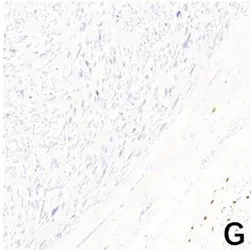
Pathological examination of case one. CD117.
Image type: pathology (immunostaining)